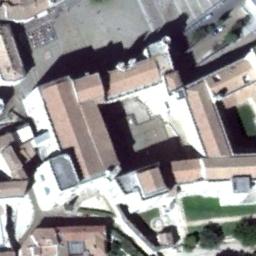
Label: palace